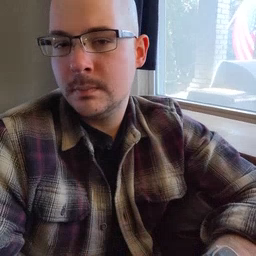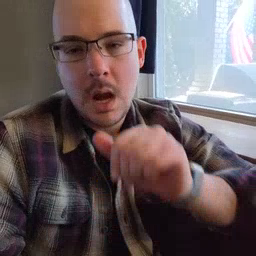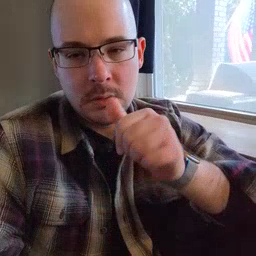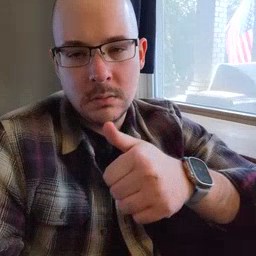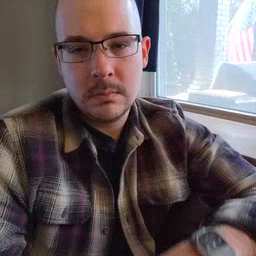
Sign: nuts